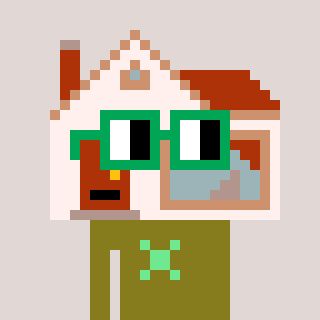
a pixel art character with square green glasses, a house-shaped head and a gunk-colored body on a warm background